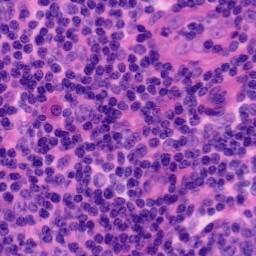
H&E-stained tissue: Tonsil